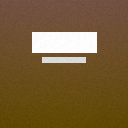
Screen state: on